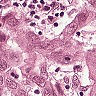
Metastatic tissue present: yes